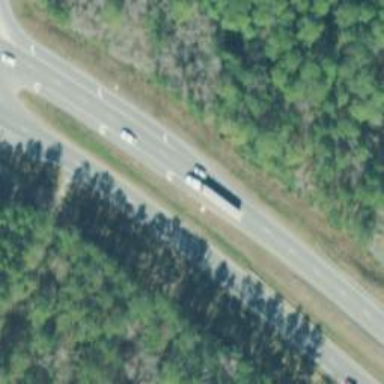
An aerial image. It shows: Asphalt road classified as trunk highway.